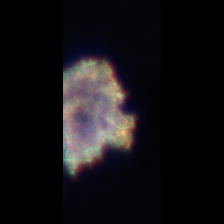
Taxon: Unknown_detritus
Group: Unknown